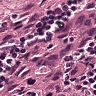
Metastatic tissue present: yes